Question: hi i made a program that have 'EditText'... i used for loop to set the number of my 'EditText', i cant get the value of my 'EditText'(excellent), how can i do that? please help me..my output goes this way...

i want that 3,2,5,1,4 will display in my 'EditText',,
here are my codes...
'''
final TableLayout table = new TableLayout(getApplicationContext());
table.setVerticalScrollBarEnabled(true);
table.setPadding(10, 10, 10, 10);
TableRow tableRow = new TableRow (getApplicationContext());
TextView txt = new TextView (getApplicationContext());
TextView txt2 = new TextView (getApplicationContext());
TextView txt3 = new TextView (getApplicationContext());
TextView txt4 = new TextView (getApplicationContext());
TextView txt5 = new TextView (getApplicationContext());
TextView txt6 = new TextView (getApplicationContext());
tableRow.addView(txt);
tableRow.addView(txt2);
tableRow.addView(txt3);
tableRow.addView(txt4);
tableRow.addView(txt5);
tableRow.addView(txt6);
tableRow.setBackgroundColor(Color.GRAY);
txt.setText("Question ");
txt2.setText("Excellent ");
txt3.setText("Best ");
txt4.setText("Better ");
txt5.setText("Good ");
txt6.setText("Poor ");
txt.setTextColor(Color.BLACK);
txt2.setTextColor(Color.BLACK);
txt3.setTextColor(Color.BLACK);
txt4.setTextColor(Color.BLACK);
txt5.setTextColor(Color.BLACK);
txt6.setTextColor(Color.BLACK);
table.addView(tableRow);
TableRow tableRow2 = null;
EditText excellent = null;
EditText best = null;
EditText better = null;
EditText good = null;
EditText poor = null;
TextView name = null;
int j=0;
for(j = 1; j<=count; j++){
Random rnd = new Random();
int color = Color.argb(255, rnd.nextInt(256), rnd.nextInt(256), rnd.nextInt(256));
tableRow2 = new TableRow (getApplicationContext());
excellent = new EditText (getApplicationContext());
best = new EditText (getApplicationContext());
better = new EditText (getApplicationContext());
good = new EditText (getApplicationContext());
poor = new EditText (getApplicationContext());
name = new TextView (getApplicationContext());
//i want to retrive the value of this --->//excellent.setBackgroundColor(color);
best.setBackgroundColor(color);
better.setBackgroundColor(color);
good.setBackgroundColor(color);
poor.setBackgroundColor(color);
name.setText("Q#"+Integer.toString(j));
tableRow2.addView(name);
tableRow2.addView(excellent);
tableRow2.addView(best);
tableRow2.addView(better);
tableRow2.addView(good);
tableRow2.addView(poor);
table.addView(tableRow2);
}
final StringBuilder output = new StringBuilder();
final String[] a = excellent.getText().toString().split(",");
output.append(a+",");
TableRow tableRow1 = new TableRow (getApplicationContext());
Button get = new Button(getApplicationContext());
tableRow1.addView(get);
get.setText("Get!");
get.setTextSize(8);
//******************************************************************************//
// GET! //
//******************************************************************************//
get.setOnClickListener(new OnClickListener(){
@Override
public void onClick(View arg0) {
// TODO Auto-generated method stub
EditText x = new EditText (getApplicationContext());
x.setText(output);
table.addView(x);
}
});
//******************************************************************************//
// END OF GET! //
//******************************************************************************//
'''
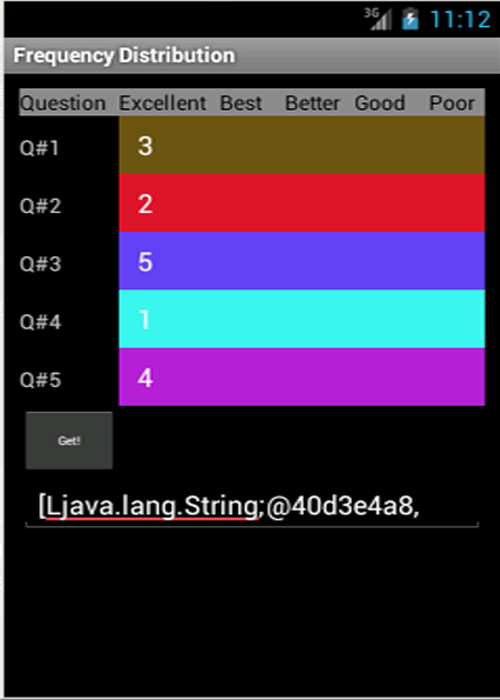
Answer: There are multiple things going wrong here.
1. you split on "," but that is not what you want. you want the excellent.getText().toString(); of the EditTexts
2. You append the text it is just after creation. It will be empty string at that time.
What you want to do
1. Make an ArrayList of EditText
2. Put all excellent EditTexts in it.
3. In the onClick go through this list and append all the getText().toString() of these EditTexts
I won't give you an exact implementation. You should be able to figure that out on your own.